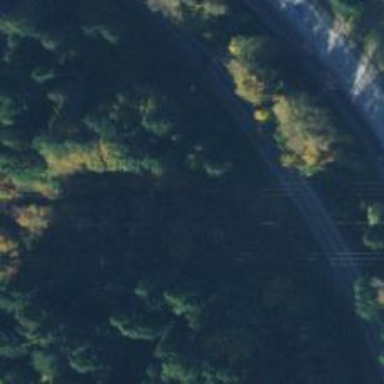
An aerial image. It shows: Track road.